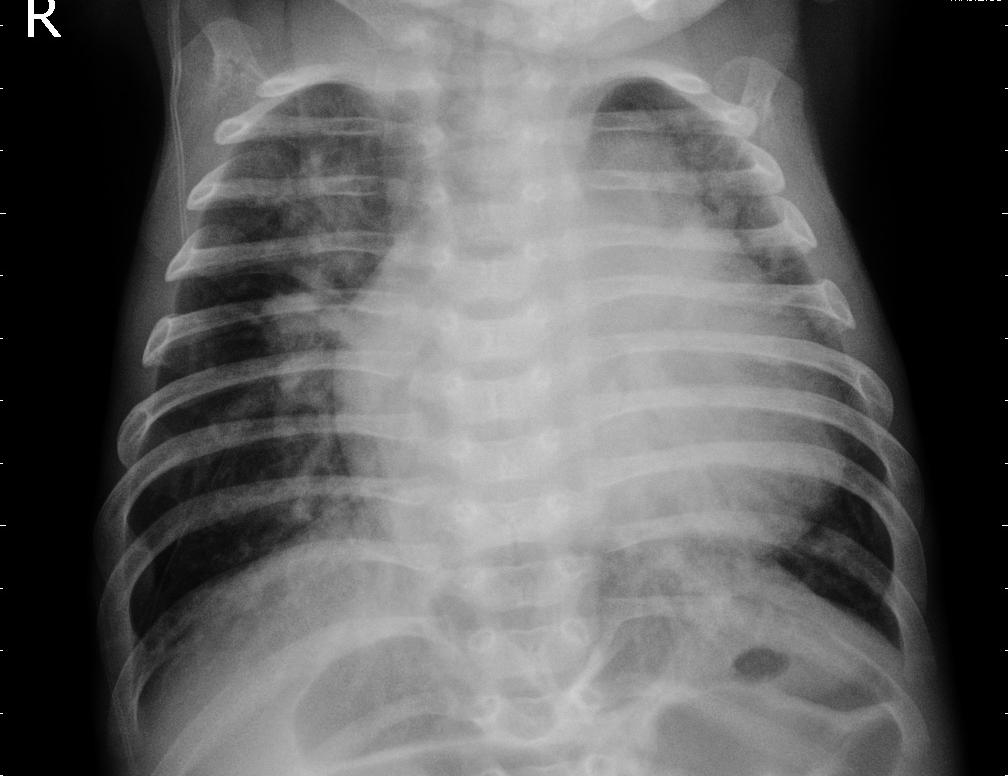
Diagnosis: PNEUMONIA